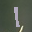
Label: 1